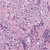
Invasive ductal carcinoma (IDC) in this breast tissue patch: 1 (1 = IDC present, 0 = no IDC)